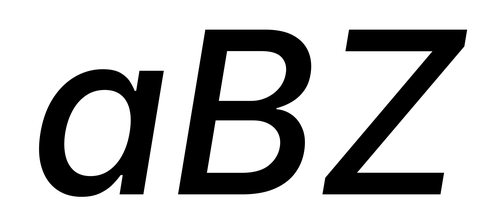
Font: Inter-Italic_Medium_Italic